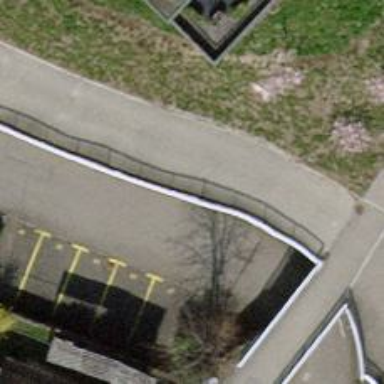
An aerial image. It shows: Wall barrier.